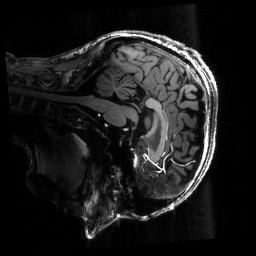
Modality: T1w
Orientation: sagittal
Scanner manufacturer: siemens
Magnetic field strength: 6.98 T
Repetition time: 2.3 s
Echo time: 0.00273 s